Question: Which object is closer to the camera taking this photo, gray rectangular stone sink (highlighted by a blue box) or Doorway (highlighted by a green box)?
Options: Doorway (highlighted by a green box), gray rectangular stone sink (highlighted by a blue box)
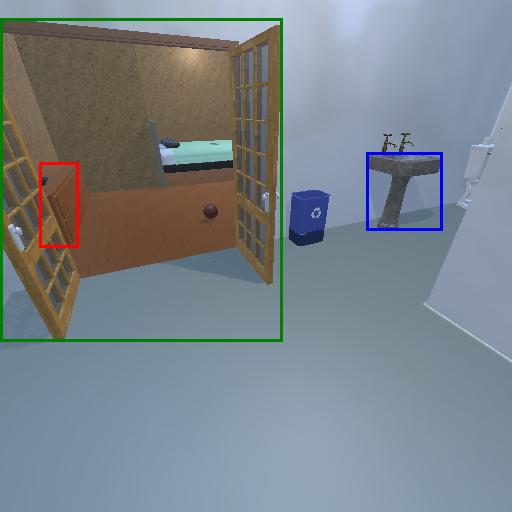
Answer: Doorway (highlighted by a green box)